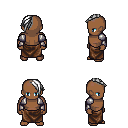
a pixel art fantasy rpg character, male body template, human, dark skin, steel arm armor, robe skirt, white long mohawk hairstyle, four views (front, back, left, right), 2x2 character sprite sheet, small pixel art, hard edges, no anti-aliasing